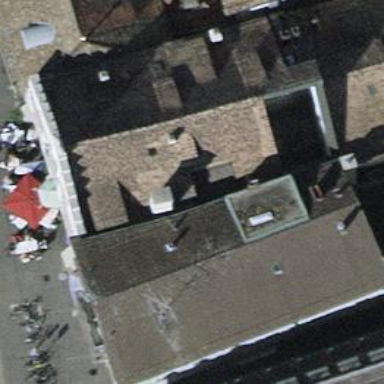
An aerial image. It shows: Restaurant.